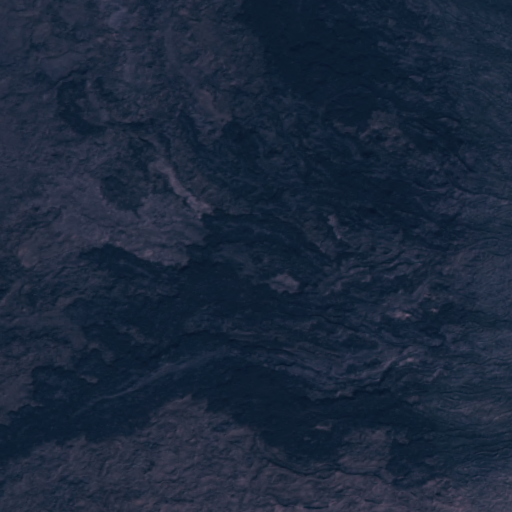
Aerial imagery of mountain in Hawaii named Puu Kamoamoa containing only unknown